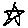
Label: star